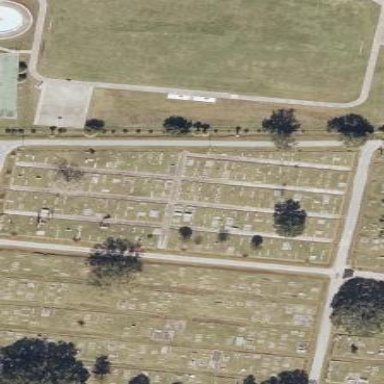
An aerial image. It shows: Sector of the cemetery.